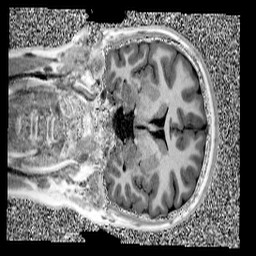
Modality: UNIT1
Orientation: coronal
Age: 12
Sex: female
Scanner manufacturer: siemens
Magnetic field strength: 3 T
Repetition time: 4 s
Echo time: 0.00299 s